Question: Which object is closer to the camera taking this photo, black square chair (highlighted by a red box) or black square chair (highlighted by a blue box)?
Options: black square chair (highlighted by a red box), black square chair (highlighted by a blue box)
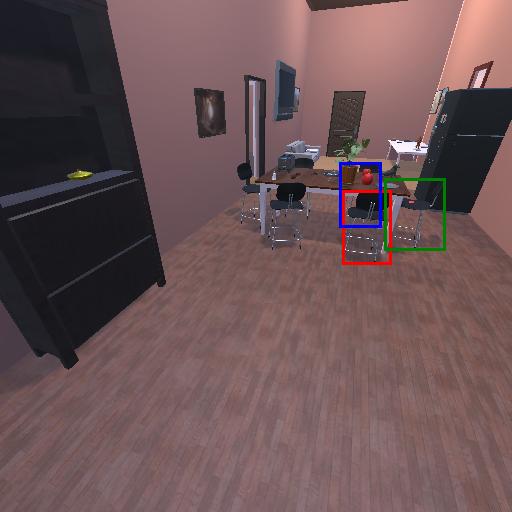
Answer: black square chair (highlighted by a red box)